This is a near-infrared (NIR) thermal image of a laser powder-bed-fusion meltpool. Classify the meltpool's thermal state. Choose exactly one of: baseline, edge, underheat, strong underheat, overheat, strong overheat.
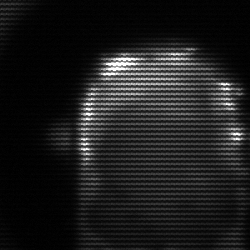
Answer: baseline